Interaction volume radius: 10 \u00c5
Interaction volume height: 10 \u00c5
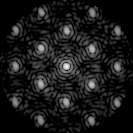
Disorder parameter: 0.2549